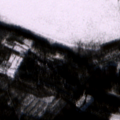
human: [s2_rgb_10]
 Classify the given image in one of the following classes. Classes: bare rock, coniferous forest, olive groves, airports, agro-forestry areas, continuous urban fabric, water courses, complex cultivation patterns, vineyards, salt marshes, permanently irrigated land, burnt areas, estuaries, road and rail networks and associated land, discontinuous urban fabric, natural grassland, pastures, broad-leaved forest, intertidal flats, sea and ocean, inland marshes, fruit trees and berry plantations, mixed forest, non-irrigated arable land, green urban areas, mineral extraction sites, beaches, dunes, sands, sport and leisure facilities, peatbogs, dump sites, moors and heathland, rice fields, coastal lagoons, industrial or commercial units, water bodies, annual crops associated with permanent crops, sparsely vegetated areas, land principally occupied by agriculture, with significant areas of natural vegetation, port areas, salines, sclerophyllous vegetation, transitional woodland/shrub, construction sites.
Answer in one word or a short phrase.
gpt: coniferous forest, mixed forest, peatbogs